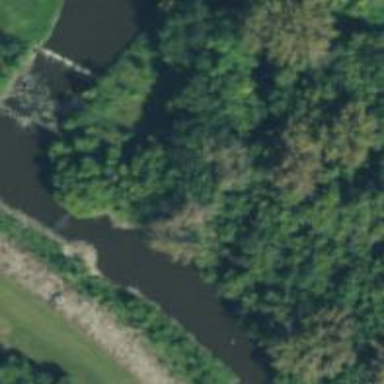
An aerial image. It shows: Dam across waterway.